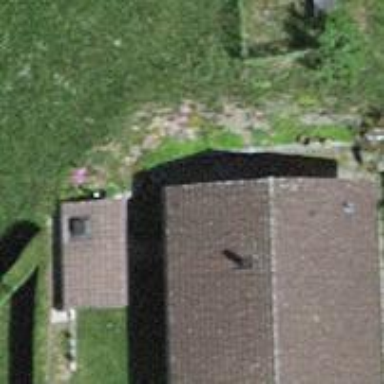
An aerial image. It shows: Simple house.